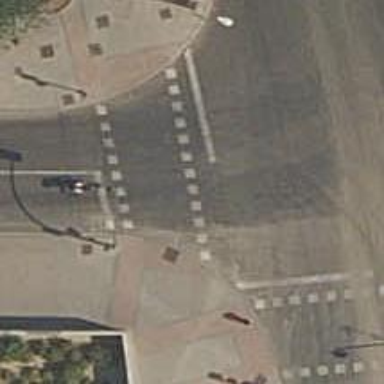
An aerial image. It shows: Road with traffic signals at the crossing.